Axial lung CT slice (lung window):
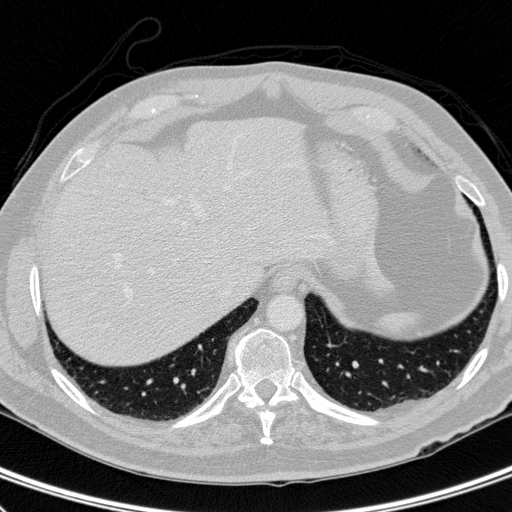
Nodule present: no